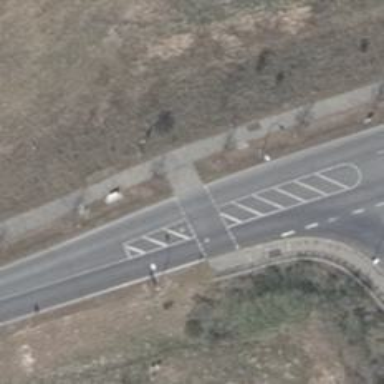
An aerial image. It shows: Tertiary road with asphalt surface. The road has separate sidewalks on both sides.